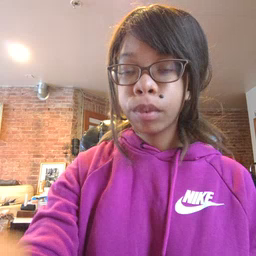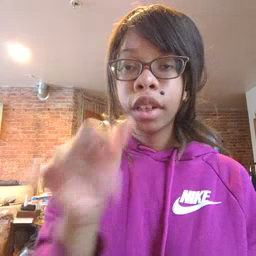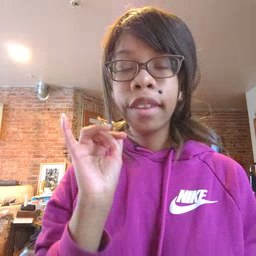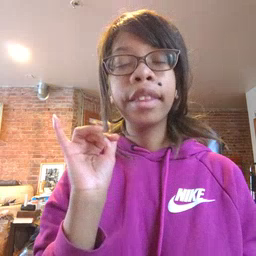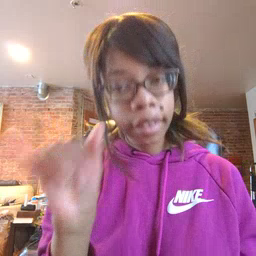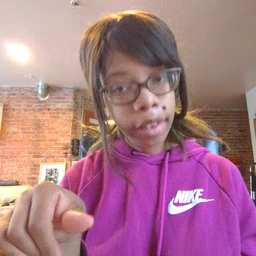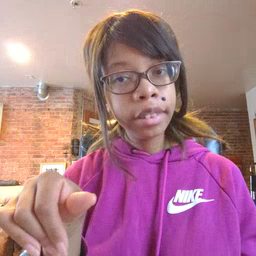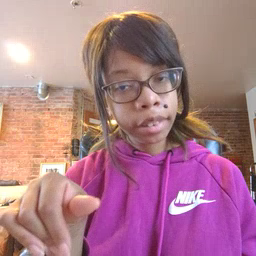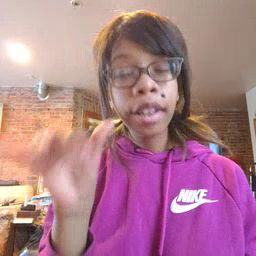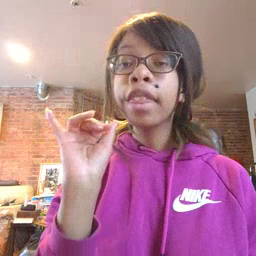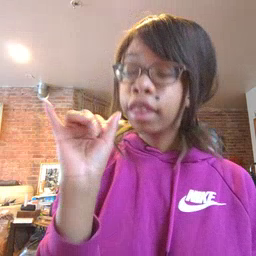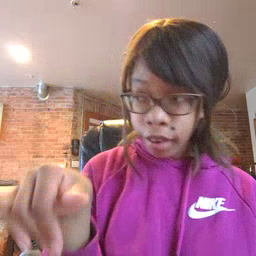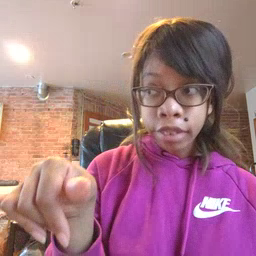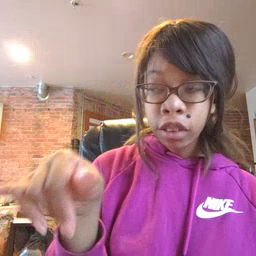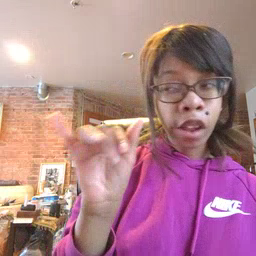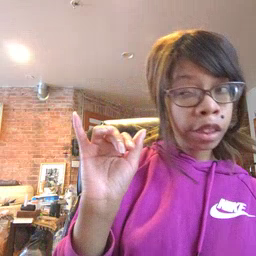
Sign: that